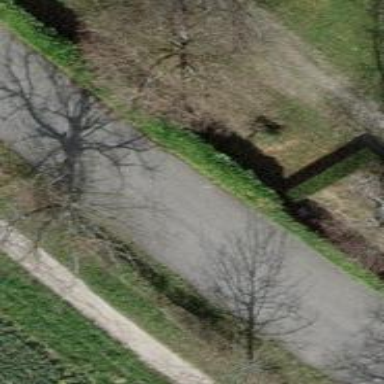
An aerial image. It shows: Residential road with asphalt surface.